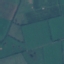
Label: Pasture